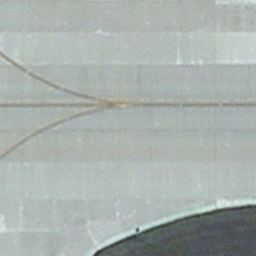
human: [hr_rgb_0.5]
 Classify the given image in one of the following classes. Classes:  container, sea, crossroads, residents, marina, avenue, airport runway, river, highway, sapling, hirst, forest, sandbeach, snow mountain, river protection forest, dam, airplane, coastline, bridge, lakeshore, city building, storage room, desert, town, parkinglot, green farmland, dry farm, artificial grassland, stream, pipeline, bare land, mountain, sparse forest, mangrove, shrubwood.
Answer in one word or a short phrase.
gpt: airport runway